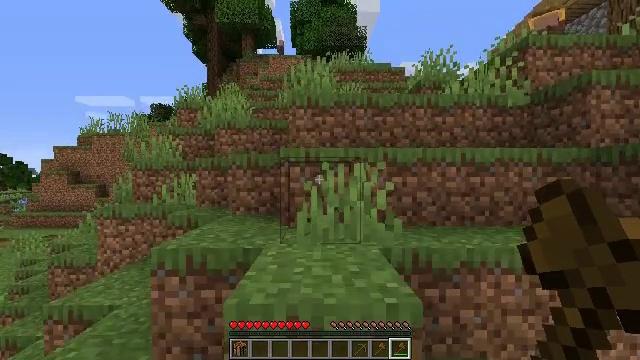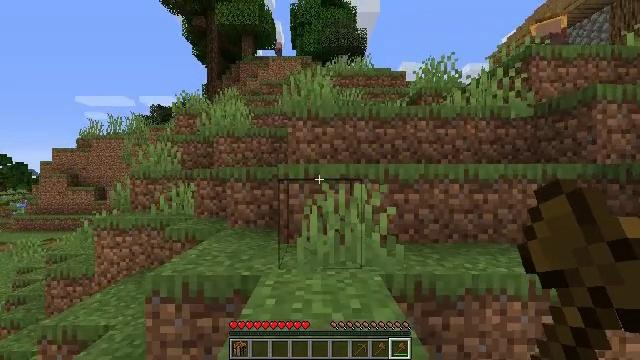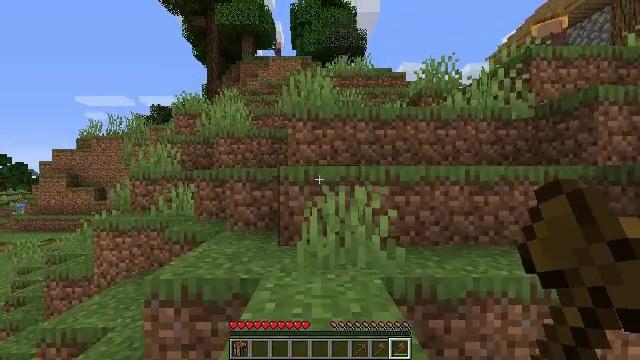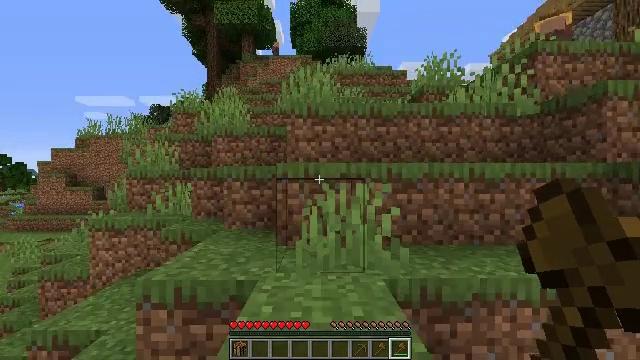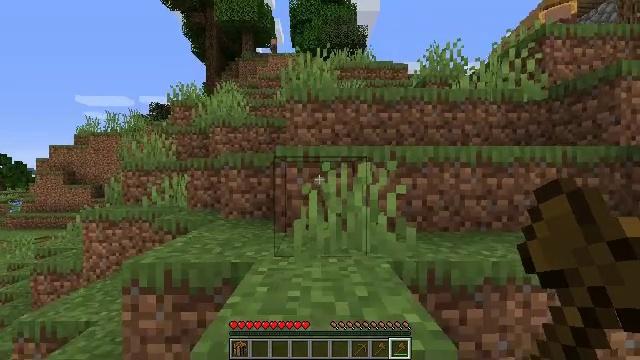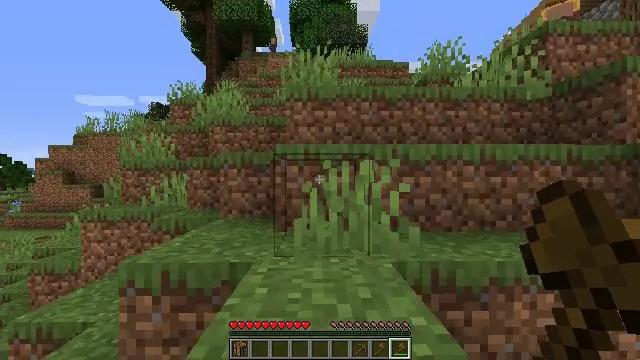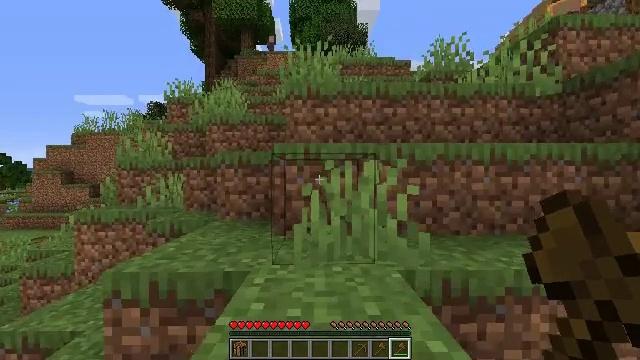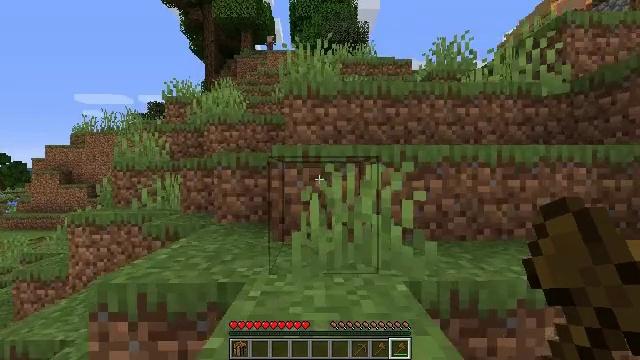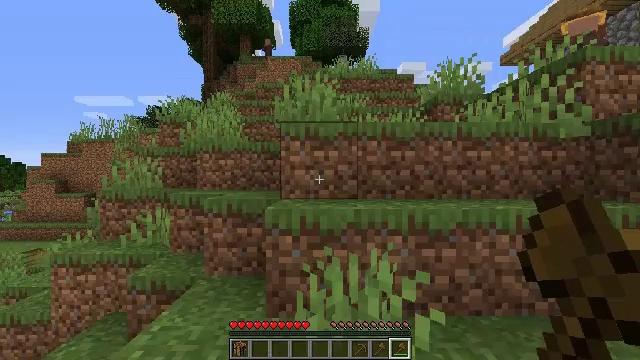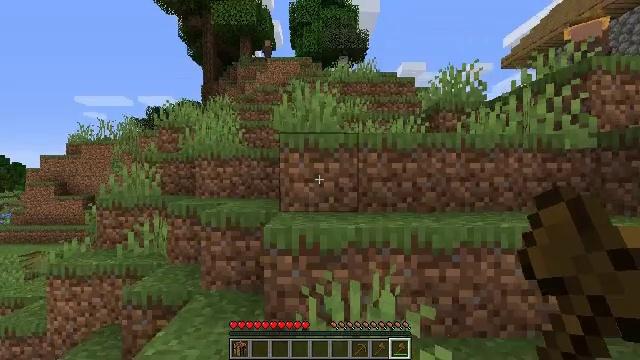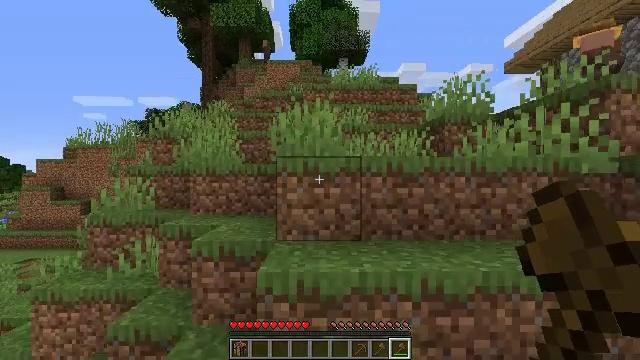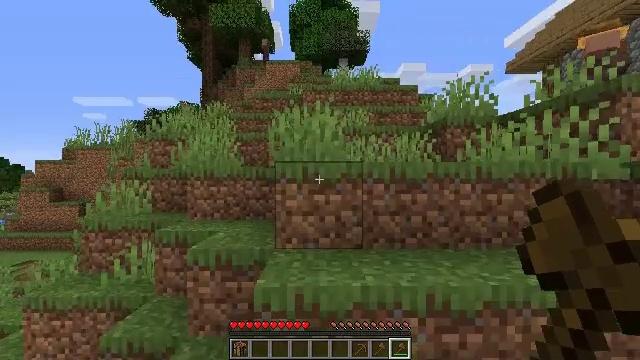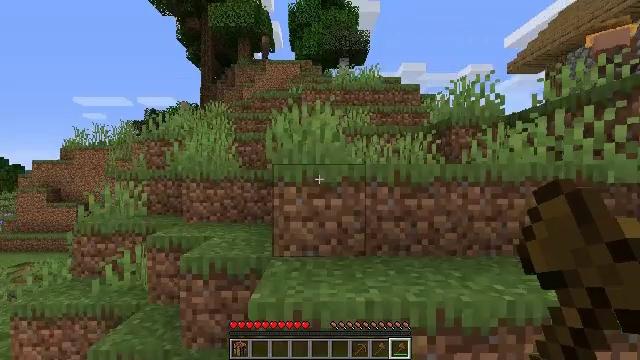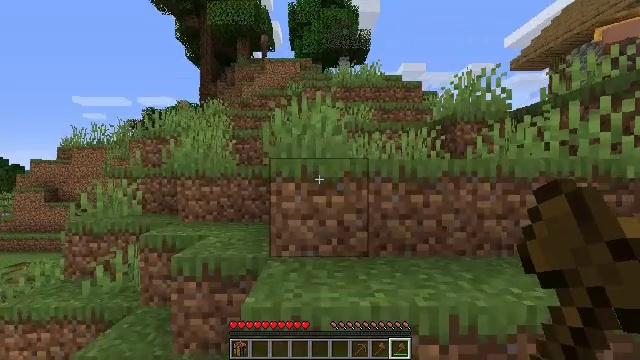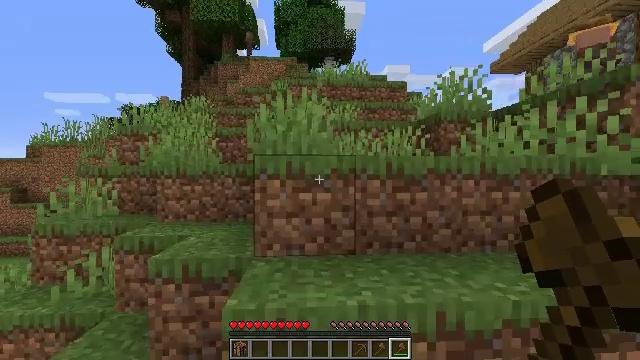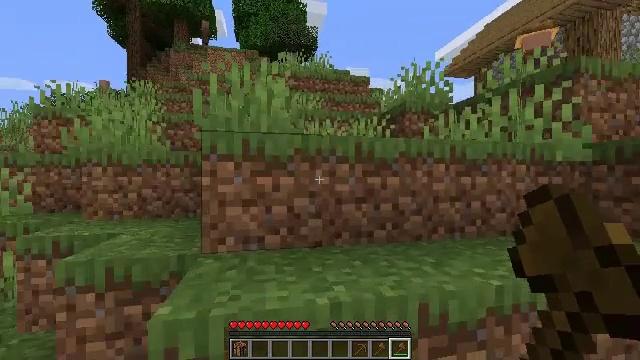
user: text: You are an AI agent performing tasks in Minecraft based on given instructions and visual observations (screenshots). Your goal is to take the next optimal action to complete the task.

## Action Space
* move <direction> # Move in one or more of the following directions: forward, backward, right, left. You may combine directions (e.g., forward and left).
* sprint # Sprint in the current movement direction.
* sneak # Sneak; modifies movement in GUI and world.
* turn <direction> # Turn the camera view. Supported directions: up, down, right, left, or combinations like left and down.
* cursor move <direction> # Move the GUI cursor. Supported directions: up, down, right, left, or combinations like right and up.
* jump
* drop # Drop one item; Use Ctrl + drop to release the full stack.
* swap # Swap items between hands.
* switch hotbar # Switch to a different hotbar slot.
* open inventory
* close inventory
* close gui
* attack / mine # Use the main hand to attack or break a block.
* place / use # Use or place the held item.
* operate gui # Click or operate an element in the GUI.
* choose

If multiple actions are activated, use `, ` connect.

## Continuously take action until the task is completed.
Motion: motion action
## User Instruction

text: Mine the grass path to create a new path.
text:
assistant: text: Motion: move forward
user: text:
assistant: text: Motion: move forward
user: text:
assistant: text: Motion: move forward
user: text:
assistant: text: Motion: move forward
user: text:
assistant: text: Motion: move forward
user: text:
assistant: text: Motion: move forward
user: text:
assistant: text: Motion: move forward, jump
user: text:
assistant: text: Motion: move forward, jump
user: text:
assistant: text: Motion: move forward, jump
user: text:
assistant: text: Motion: move forward, jump
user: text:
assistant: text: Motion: move forward
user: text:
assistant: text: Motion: move forward
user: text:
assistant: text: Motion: move forward
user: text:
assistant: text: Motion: move forward, turn right
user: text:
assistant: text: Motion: move forward, turn right
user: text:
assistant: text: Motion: move forward, turn right
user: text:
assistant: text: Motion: move forward, turn right
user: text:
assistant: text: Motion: move forward
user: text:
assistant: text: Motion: move forward, jump
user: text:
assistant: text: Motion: move forward, jump
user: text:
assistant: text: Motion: move forward, jump
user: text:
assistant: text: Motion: move forward, jump
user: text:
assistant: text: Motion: move forward
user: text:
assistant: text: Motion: move forward, turn right
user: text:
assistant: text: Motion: move forward, turn right
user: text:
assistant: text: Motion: move forward, turn right
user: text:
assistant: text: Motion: move forward
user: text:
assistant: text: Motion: move forward
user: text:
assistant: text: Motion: move forward, jump
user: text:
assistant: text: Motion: move forward, jump